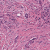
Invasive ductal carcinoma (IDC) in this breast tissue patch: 1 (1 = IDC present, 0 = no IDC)